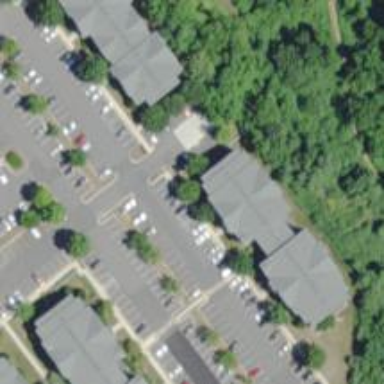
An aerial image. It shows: Parking space.